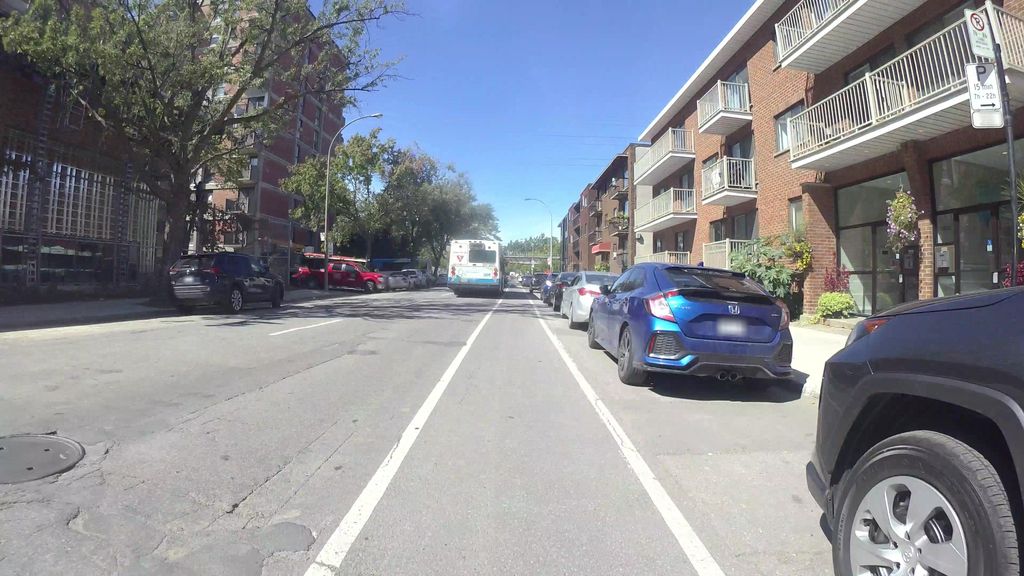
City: montreal